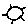
Label: sun